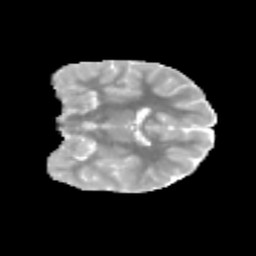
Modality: MD
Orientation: coronal
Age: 9
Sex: male
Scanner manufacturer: siemens
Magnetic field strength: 3 T
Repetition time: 3.8 s
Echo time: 0.07 s